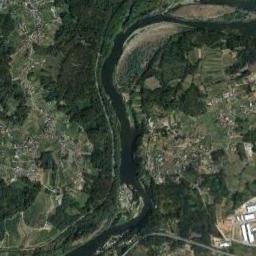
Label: river